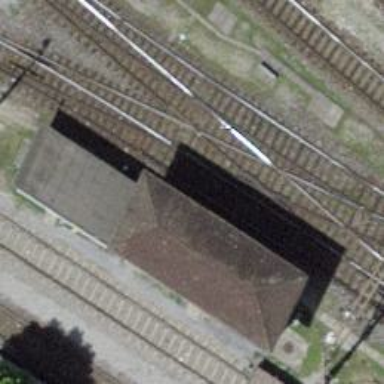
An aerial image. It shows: Rail yard with electrified rails and single track.